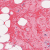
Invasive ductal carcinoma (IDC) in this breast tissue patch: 0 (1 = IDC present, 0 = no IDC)